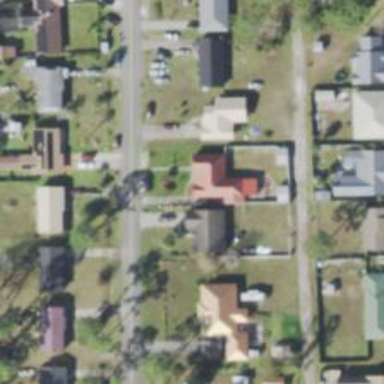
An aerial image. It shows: This residential area consists of single-family homes.